Aerial crown-view tile of a tropical tree (Barro Colorado Island, Panama), acquired 20240813:
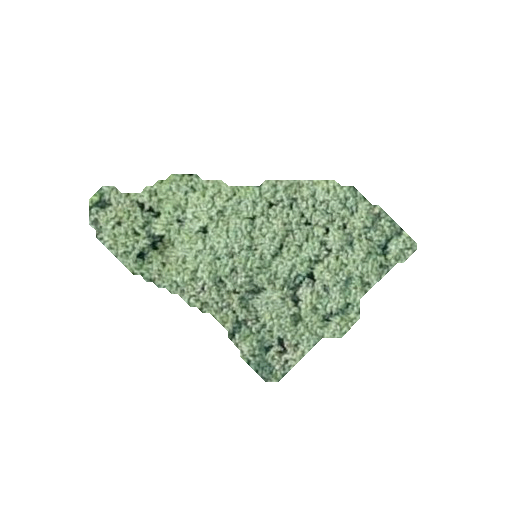
Species: Luehea seemannii
GBIF accepted scientific name: Luehea seemannii
Crown area: 59.172 m²